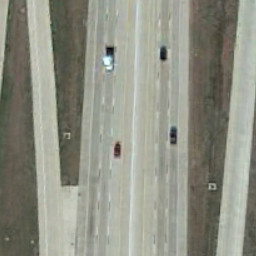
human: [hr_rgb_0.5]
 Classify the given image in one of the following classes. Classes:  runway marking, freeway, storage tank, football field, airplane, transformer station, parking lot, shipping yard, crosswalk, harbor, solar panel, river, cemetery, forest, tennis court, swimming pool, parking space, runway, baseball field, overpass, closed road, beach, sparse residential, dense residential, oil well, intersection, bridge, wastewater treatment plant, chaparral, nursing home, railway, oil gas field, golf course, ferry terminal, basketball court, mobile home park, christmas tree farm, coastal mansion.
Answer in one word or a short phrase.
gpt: freeway